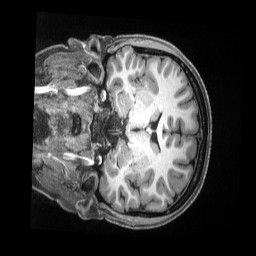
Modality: T1w
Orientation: coronal
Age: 22
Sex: female
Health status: ill
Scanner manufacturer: siemens
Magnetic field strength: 3 T
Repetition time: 2.5 s
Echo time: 0.00181 s